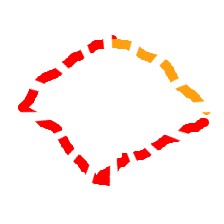
Shape: rhombus